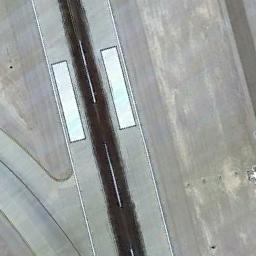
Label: runway